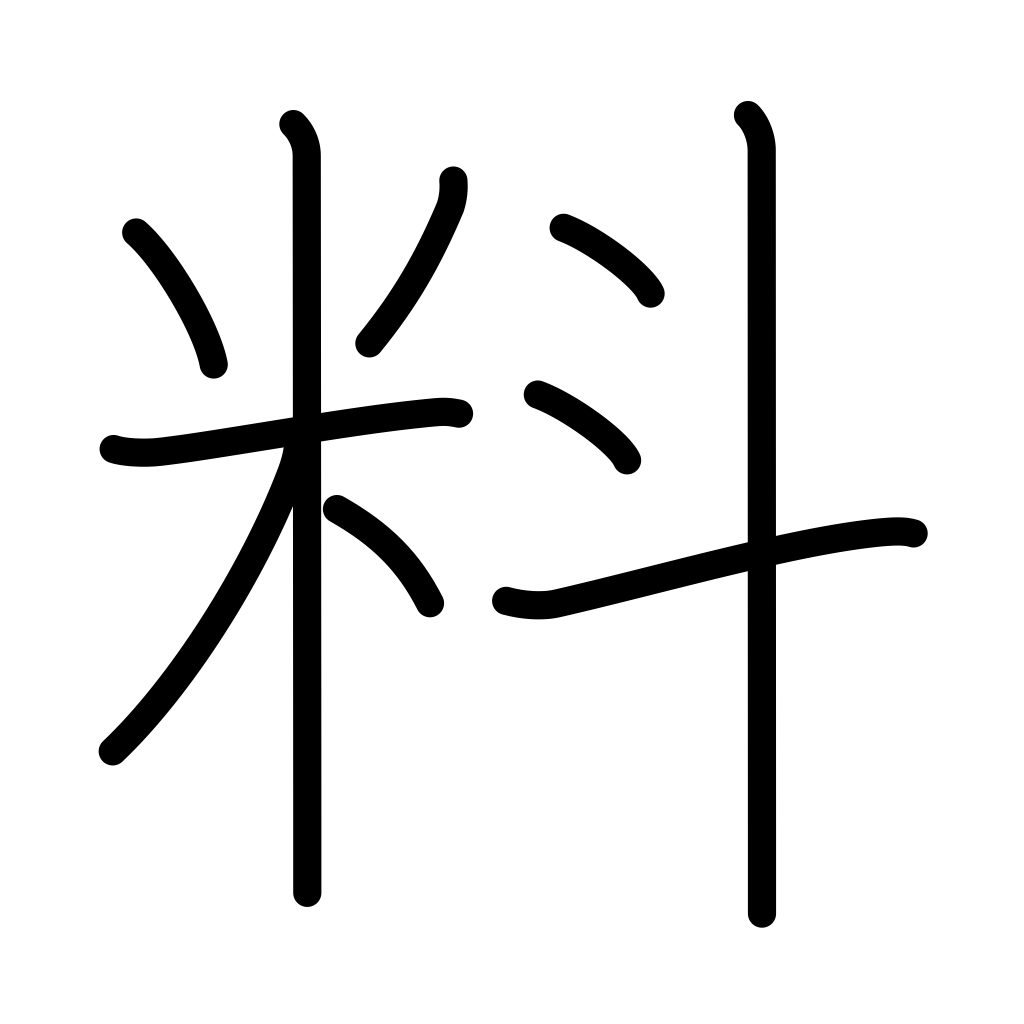
Meaning: fee, materials